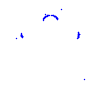
Particle: pion